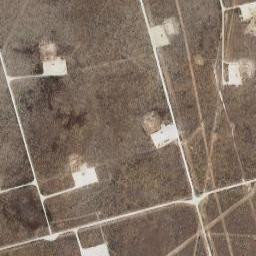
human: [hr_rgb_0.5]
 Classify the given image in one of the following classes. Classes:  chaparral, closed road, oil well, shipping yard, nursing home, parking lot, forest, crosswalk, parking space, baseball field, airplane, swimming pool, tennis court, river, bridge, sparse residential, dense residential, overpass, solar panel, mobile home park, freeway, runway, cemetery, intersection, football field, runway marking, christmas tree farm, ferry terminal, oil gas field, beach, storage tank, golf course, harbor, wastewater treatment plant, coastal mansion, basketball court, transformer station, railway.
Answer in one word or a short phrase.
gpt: oil gas field